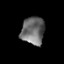
Tissue: prostate
Cell type: T cells
Senescence score: 0.3247
Nuclear area (px): 631
Mean DAPI intensity: 108.388